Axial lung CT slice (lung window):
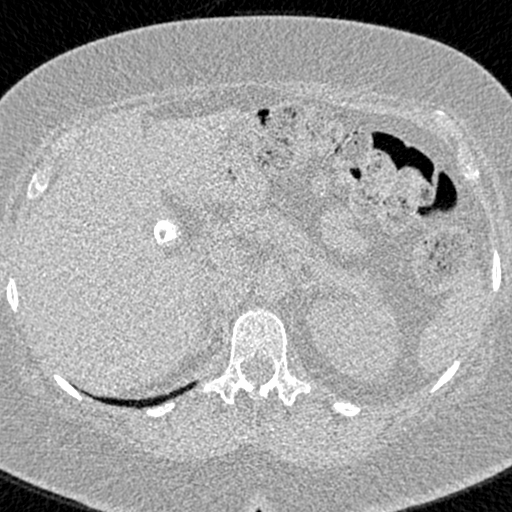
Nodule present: no